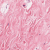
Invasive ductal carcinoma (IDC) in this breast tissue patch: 0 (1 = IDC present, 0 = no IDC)